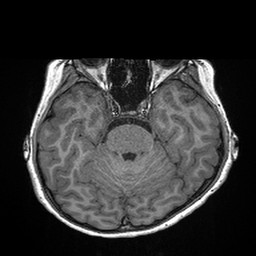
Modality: T1w
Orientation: coronal
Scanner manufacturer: siemens
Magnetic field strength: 3 T
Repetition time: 2.3 s
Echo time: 0.00298 s